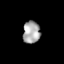
Tissue: skin
Cell type: Others
Senescence score: 0.7273
Nuclear area (px): 372
Mean DAPI intensity: 168.511